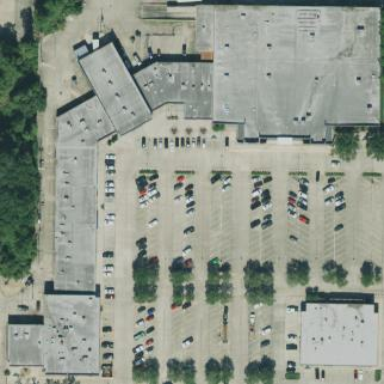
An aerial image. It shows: Commercial building.